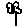
Label: flower